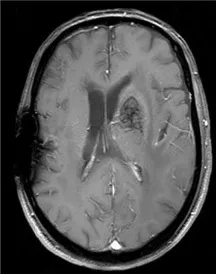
No relapse occurred in subsequent follow-up (C).
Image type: radiology (mri)